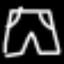
Label: pants